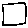
Label: square